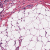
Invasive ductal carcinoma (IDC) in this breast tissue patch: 0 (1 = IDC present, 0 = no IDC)